Question: I have a tab design. that active tab identified by a down arrow. i want to create that arrow when i mouse hover only. i don't want place that arrow to all tabs. please reffer the below image. is it possible in css ( may be in after or before pseudo class ) or jquery.

Thanks.
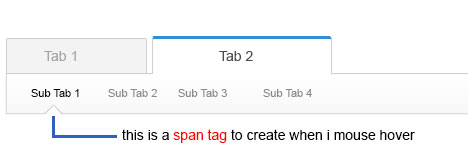
Answer: Here is an example of how you could use the <URL>:
'''
#menu
{
height: 50px;
width: 100%;
border:1px solid #d0d0d0;
/*gradient generator ftw*/
background-image: linear-gradient(bottom, rgb(249,249,249) 45%, rgb(255,255,255) 72%);
background-image: -o-linear-gradient(bottom, rgb(249,249,249) 45%, rgb(255,255,255) 72%);
background-image: -moz-linear-gradient(bottom, rgb(249,249,249) 45%, rgb(255,255,255) 72%);
background-image: -webkit-linear-gradient(bottom, rgb(249,249,249) 45%, rgb(255,255,255) 72%);
background-image: -ms-linear-gradient(bottom, rgb(249,249,249) 45%, rgb(255,255,255) 72%);
background-image: -webkit-gradient(
linear,
left bottom,
left top,
color-stop(0.45, rgb(249,249,249)),
color-stop(0.72, rgb(255,255,255))
);
}
#menu a
{
height: 100%;
width: 100px;
position: relative;
display: inline-block;
text-align: center;
line-height: 300%;
text-decoration: none;
color: #848484;
}
#menu a:hover
{
color: black;
}
#menu a:hover:before
{
content: '';
position: absolute;
bottom: -1px;
left: 40%;
border-left: 10px solid transparent;
border-right: 10px solid transparent;
border-bottom: 10px solid white;
z-index: 1;
}
#menu a:hover:after
{
content: '';
position: absolute;
bottom: -1px;
left: 40%;
border-left: 11px solid transparent;
border-right: 11px solid transparent;
border-bottom: 11px solid #d0d0d0;
}
'''
The ':after' pseudo-class is the border of the arrow where the ':before' pseudo-class is the arrow itself.
As you can see the ':after' pseudo-class is just an other arrow that is beneath the ':before' pseudo-class. With the width 1px bigger, you can see it sticking out that will function as a border.
<URL>